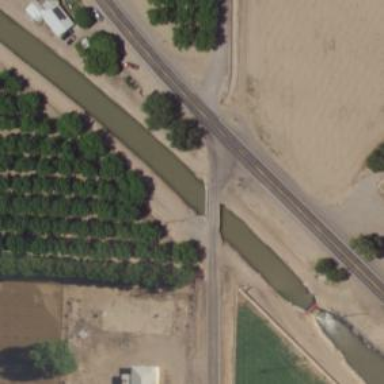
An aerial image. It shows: Canal used for irrigation purposes.